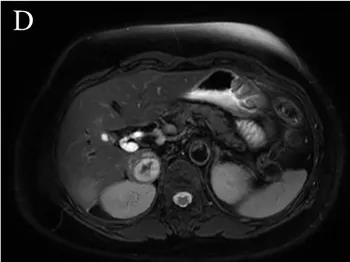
Imaging analysis. (D) T2-weighted magnetic resonance imaging (MRI) at the second admission.
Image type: radiology (mri)